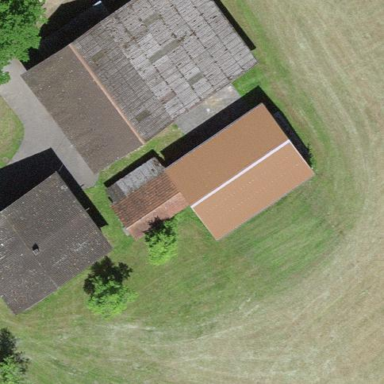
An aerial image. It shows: Farmyard area.